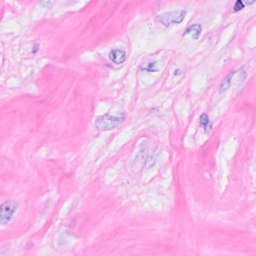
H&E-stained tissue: Breast